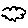
Label: cloud